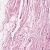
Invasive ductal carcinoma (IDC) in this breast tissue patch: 0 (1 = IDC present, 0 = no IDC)